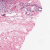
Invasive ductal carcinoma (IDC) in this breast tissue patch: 0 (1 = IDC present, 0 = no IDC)